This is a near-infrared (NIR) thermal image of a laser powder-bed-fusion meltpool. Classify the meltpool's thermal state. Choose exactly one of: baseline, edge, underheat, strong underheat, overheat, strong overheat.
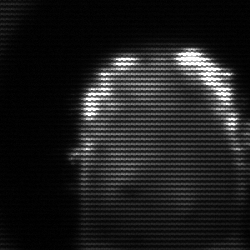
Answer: baseline